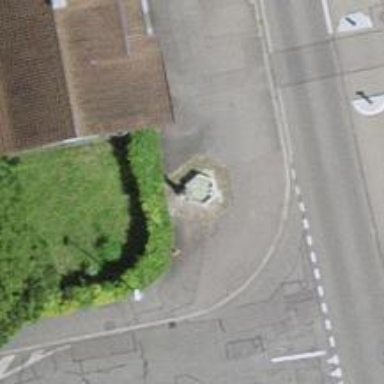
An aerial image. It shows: Fountain.